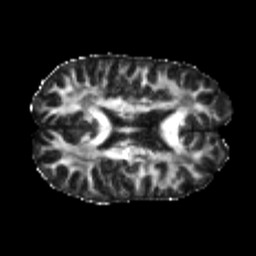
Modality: FA
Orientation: axial
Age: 22
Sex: male
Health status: healthy
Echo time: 0.074 s